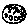
Label: moon